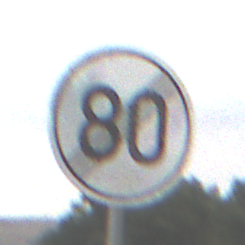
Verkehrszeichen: EndeGeschwindigkeit80
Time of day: MorningAfternoon
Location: Outdoor (Nature)
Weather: Overcast
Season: NotSpecified
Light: Natural